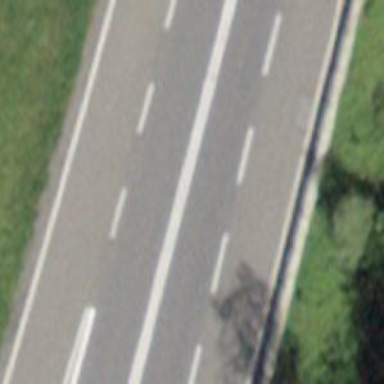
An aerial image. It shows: Asphalt motorway of trunk classification.